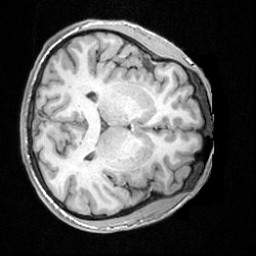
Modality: T1w
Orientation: axial
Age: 22
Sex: male
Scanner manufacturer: siemens
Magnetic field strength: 3 T
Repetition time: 1.62 s
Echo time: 0.003 s